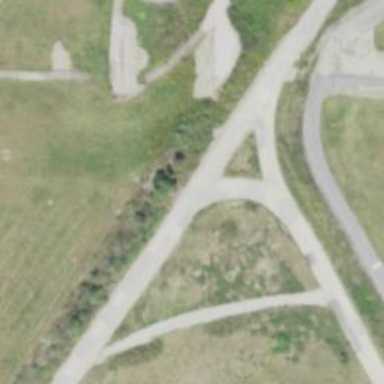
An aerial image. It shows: Unclassified road with shared cycleway.